Question: I like to put a line throughout HTML page. How to do this?

I tried:
'''
hr {
width: 100%;
}
'''
but it doesn't work
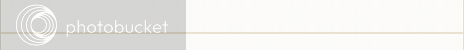
Answer: The '<hr />' tag is always of '100%' width of its parent tag.
'''
<br /> <hr /> <br />
'''
Check if the parent has some 'padding' which you need to remove. Another option is to set the 'body' tag's 'padding' and 'margin' to '0'.
'''
body {
padding: 0;
margin: 0;
}
'''
'''
<!DOCTYPE html>
<html>
<head>
<style type="text/css">
body {
padding: 0;
margin: 0;
}
</style>
</head>
<body>
<br />
<hr />
<br />
</body>
</html>
'''